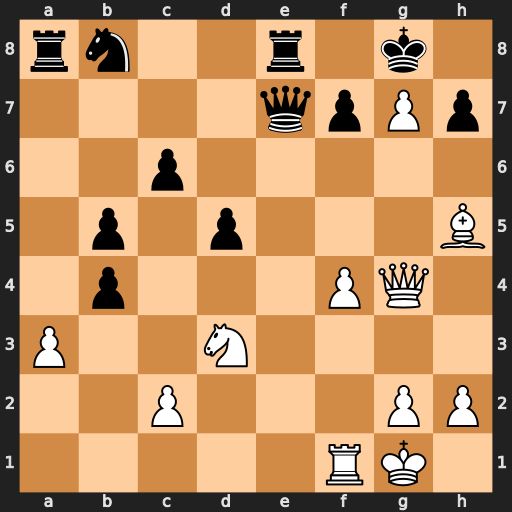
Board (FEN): rn2r1k1/4qpPp/2p5/1p1p3B/1p3PQ1/P2N4/2P3PP/5RK1
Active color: w
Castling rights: -
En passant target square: -
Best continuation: Ne5 Ra7 Bxf7+ Qxf7 Nxf7